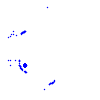
Particle: electron